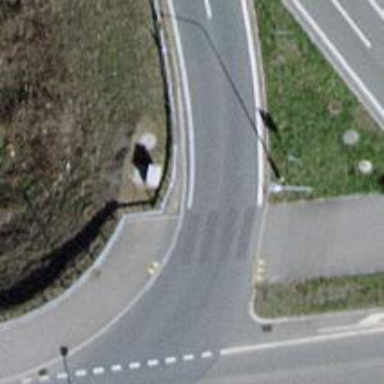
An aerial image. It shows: Unmarked pedestrian crossing with zebra markings.